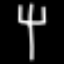
Label: fork